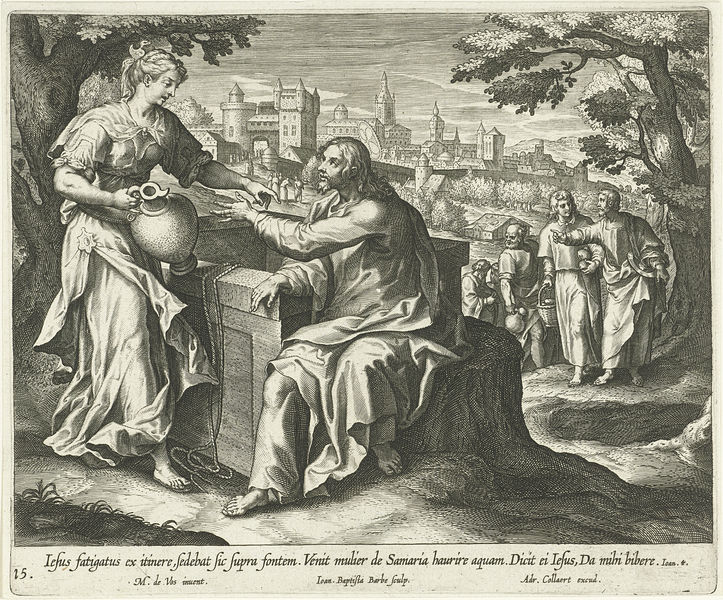
Titel: Gesprek met de Samaritaanse vrouw
Künstler: Jan-Baptist Barbé
Standort: Amsterdam
Institution: Rijksmuseum
Schlagwörter: baum, mann, bäume, stadt, frau, hintergrund, männer, weg, bart, mensch, baumstamm, gewand, haare, brunnen, krug, vase, schrift, jesus, hilfe, maria, magdalena, baumstumpf, frau mit krug, türme, zinnen, szarmata, sarmata